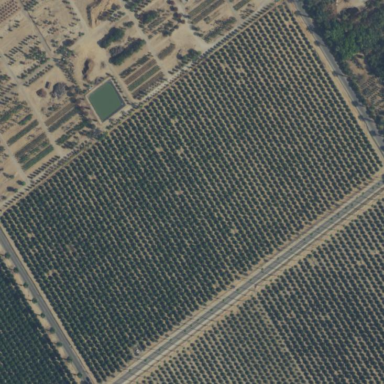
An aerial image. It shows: Orchard.